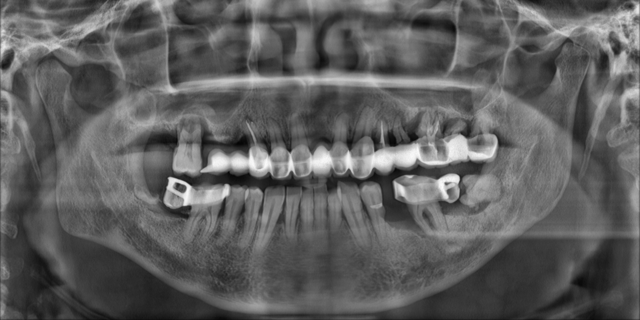
adult